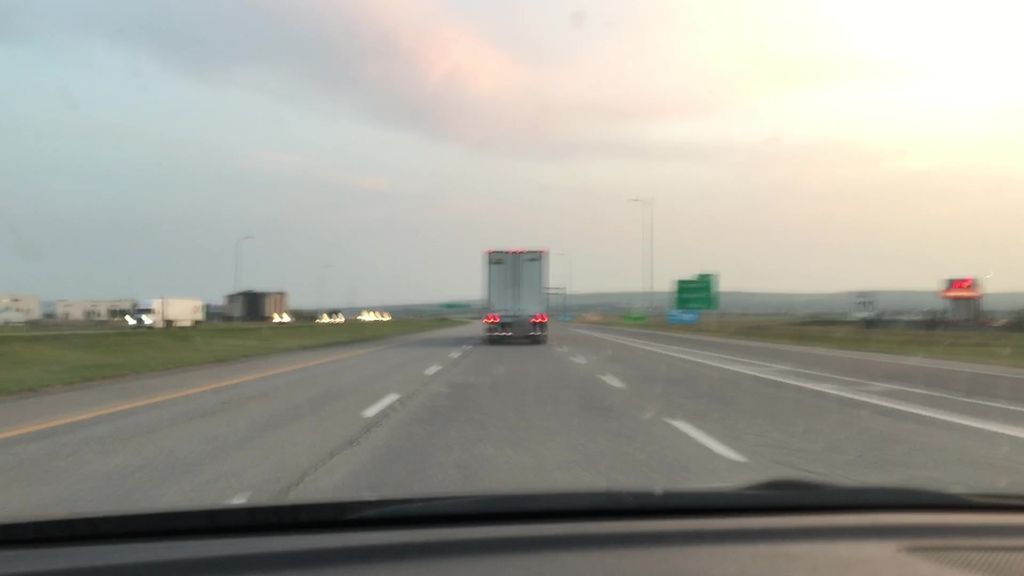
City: calgary